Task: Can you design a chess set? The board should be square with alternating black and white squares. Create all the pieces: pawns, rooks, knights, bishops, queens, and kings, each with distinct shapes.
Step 2884:
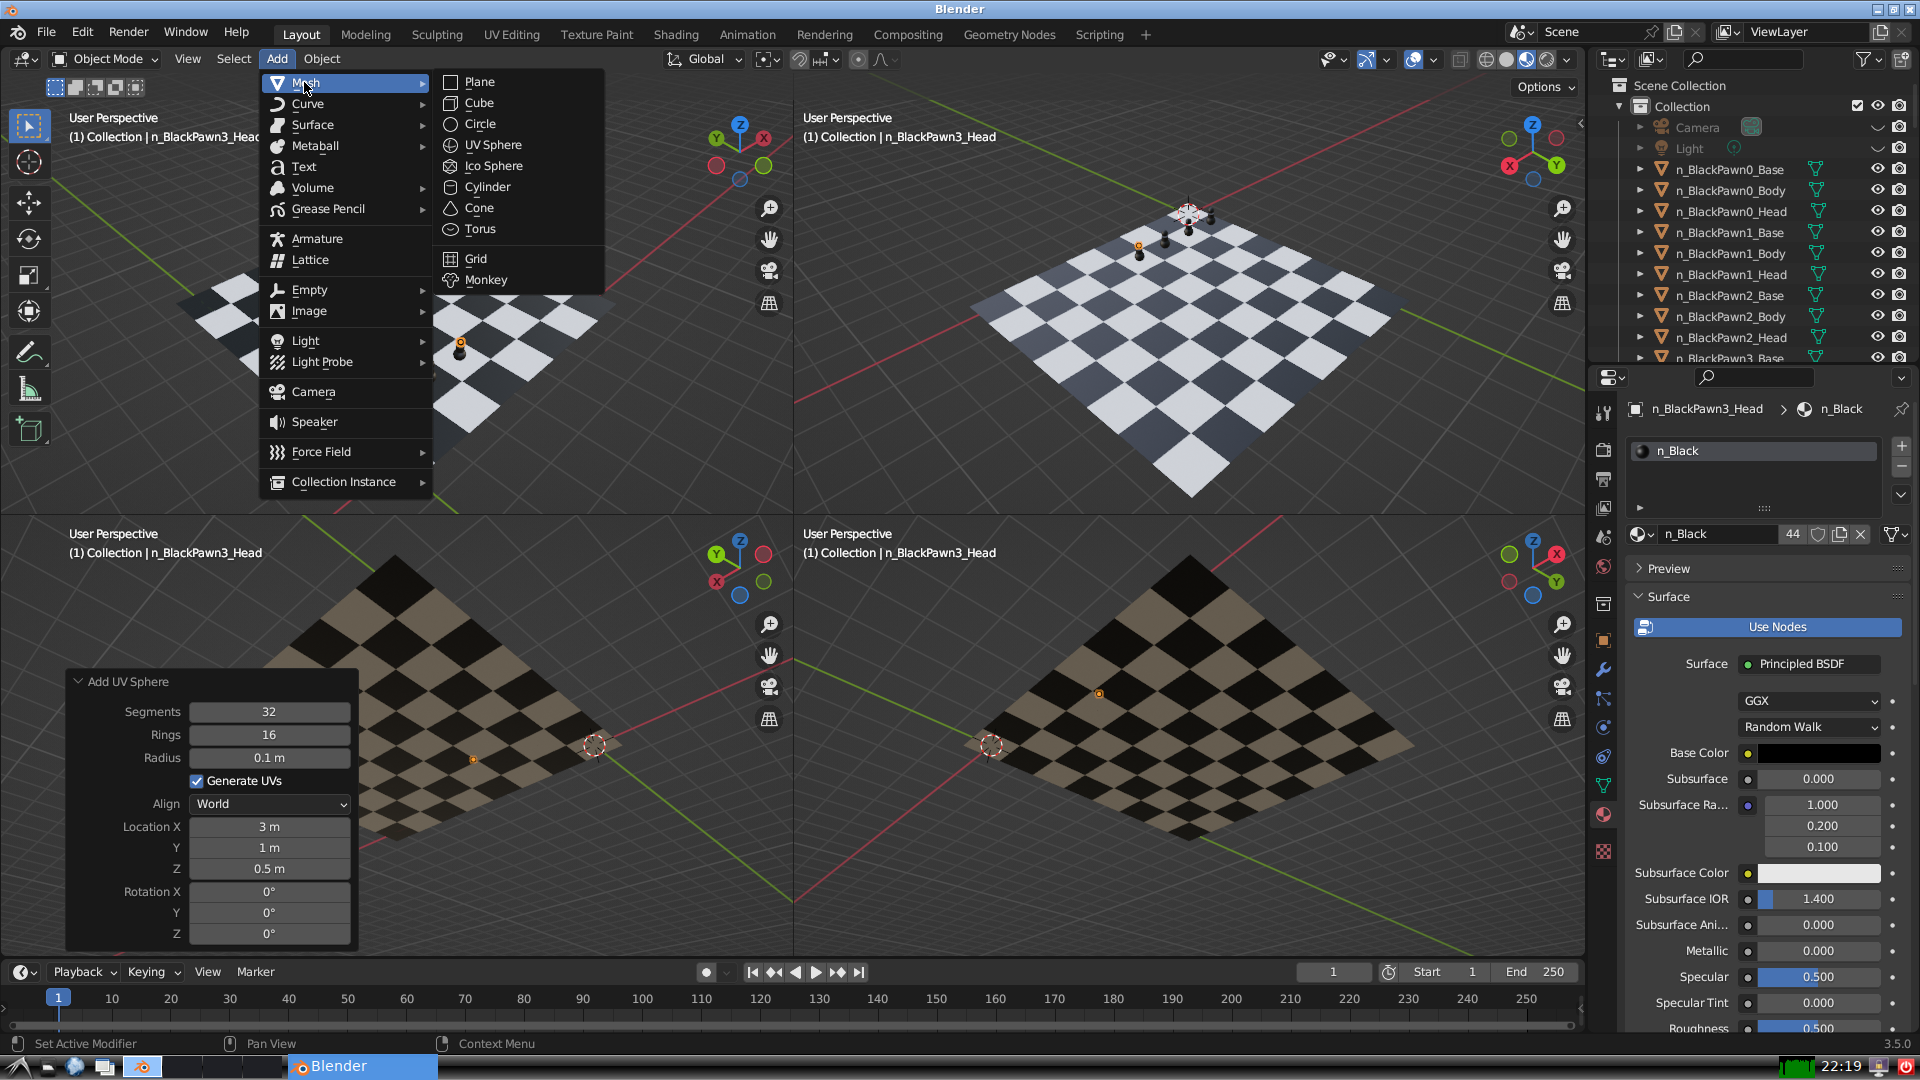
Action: {"mouse_move": [499, 144]}